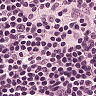
Metastatic tissue present: no